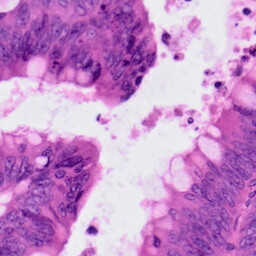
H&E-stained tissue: Colon